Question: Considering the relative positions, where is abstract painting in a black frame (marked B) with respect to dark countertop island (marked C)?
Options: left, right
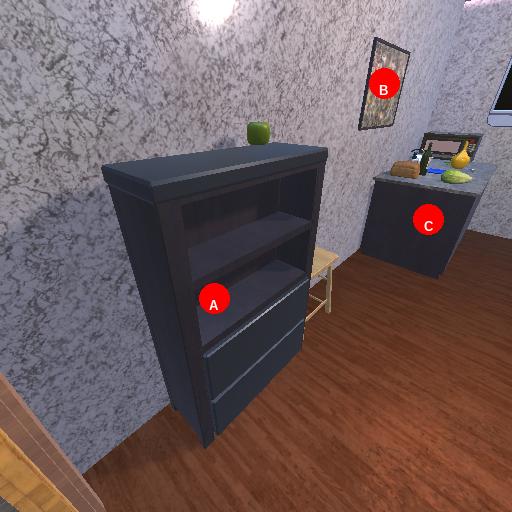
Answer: left